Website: home-depot
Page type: address-validator
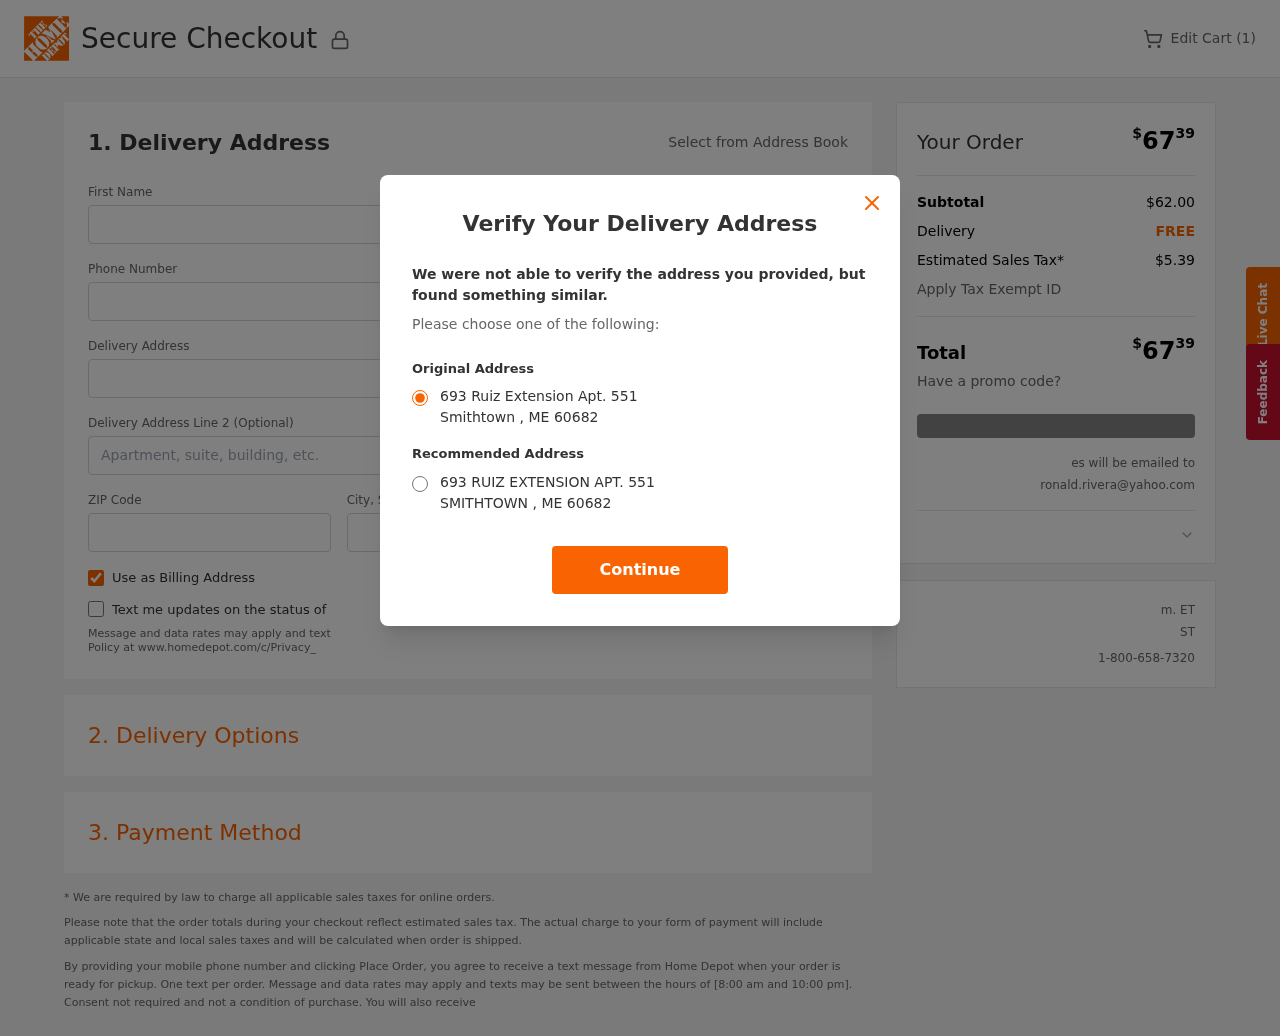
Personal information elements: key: PII_CITY
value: Smithtown
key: PII_EMAIL
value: ronald.rivera@yahoo.com
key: PII_POSTCODE
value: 60682
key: PII_STATE_ABBR
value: ME
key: PII_STREET
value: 693 Ruiz Extension Apt. 551
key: PII_FIRSTNAME
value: Ronald
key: PII_LASTNAME
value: Rivera
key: PII_PHONE
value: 5603718659
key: PII_STREET2
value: Suite 750
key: PII_CITY_STATE
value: Smithtown, ME
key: PII_STREET_ALT
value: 693 RUIZ EXTENSION APT. 551
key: PII_CITY_ALT
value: SMITHTOWN
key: PII_POSTCODE_FULL
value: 60682
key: PII_POSTCODE_NUMERIC
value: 60682
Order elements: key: ORDER_NUM_ITEMS
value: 1
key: ORDER_TOTAL
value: $6739
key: ORDER_SUBTOTAL
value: $62.00
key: ORDER_SHIPPING_COST
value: FREE
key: ORDER_TAX
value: $5.39